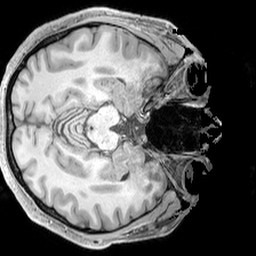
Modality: T1w
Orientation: axial